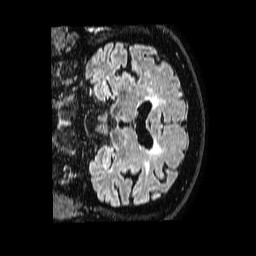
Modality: FLAIR
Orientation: coronal
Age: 54
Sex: male
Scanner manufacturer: philips
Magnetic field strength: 1.5 T
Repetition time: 4.8 s
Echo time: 0.3 s